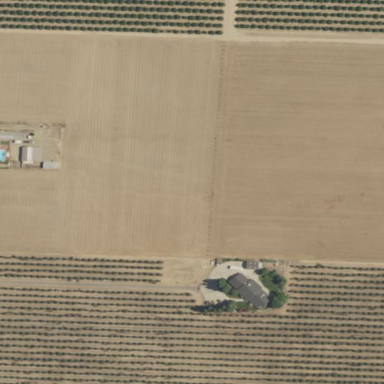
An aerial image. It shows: Vineyard.